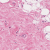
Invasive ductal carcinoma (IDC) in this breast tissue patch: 0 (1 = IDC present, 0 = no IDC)